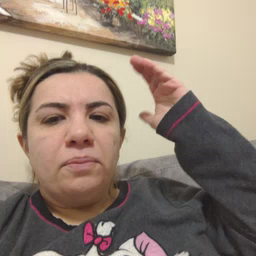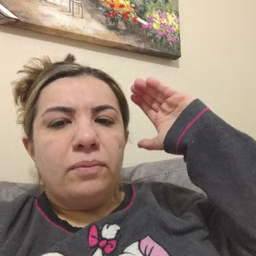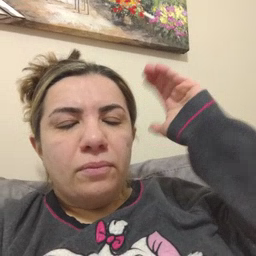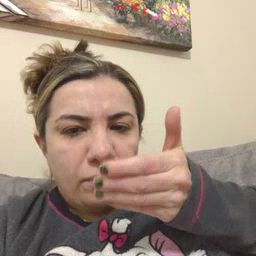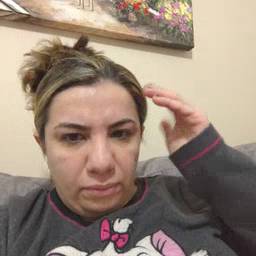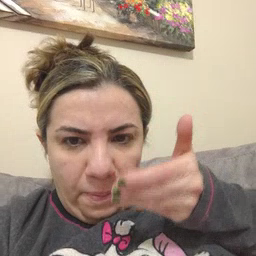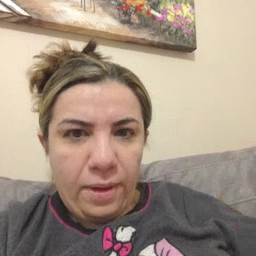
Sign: sleepy